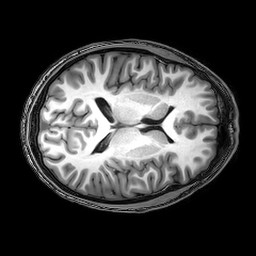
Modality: T1w
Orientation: axial
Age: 22
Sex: male
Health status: healthy
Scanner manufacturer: philips
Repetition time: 0.008127 s
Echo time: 0.00372 s